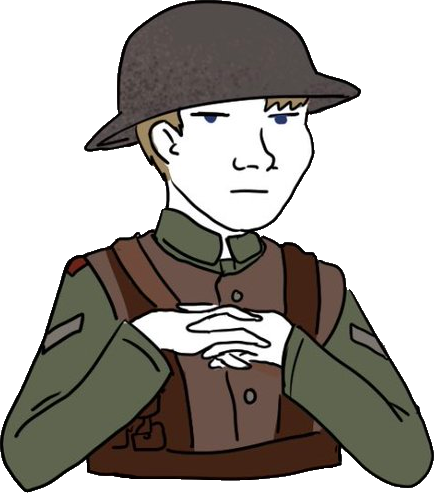
Label: 5_Abusive_Wife